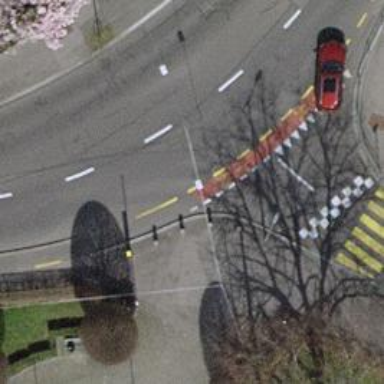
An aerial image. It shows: Bollard.